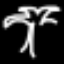
Label: palm tree